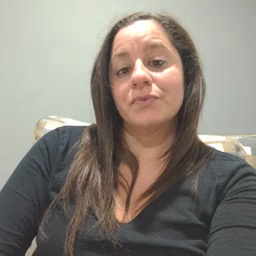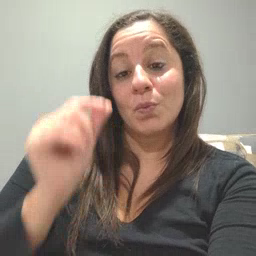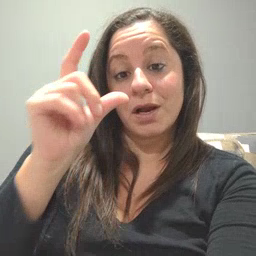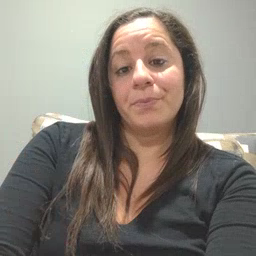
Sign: wake